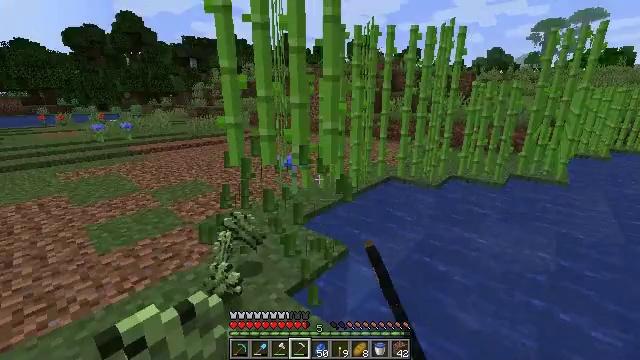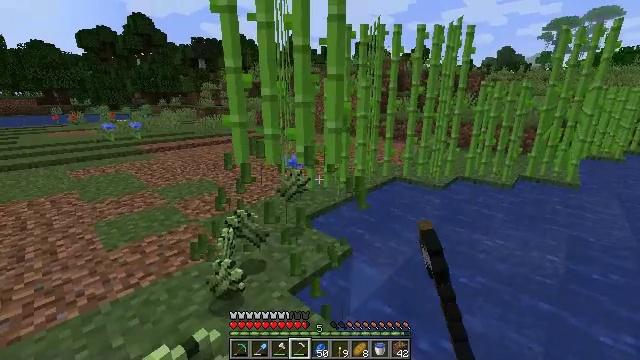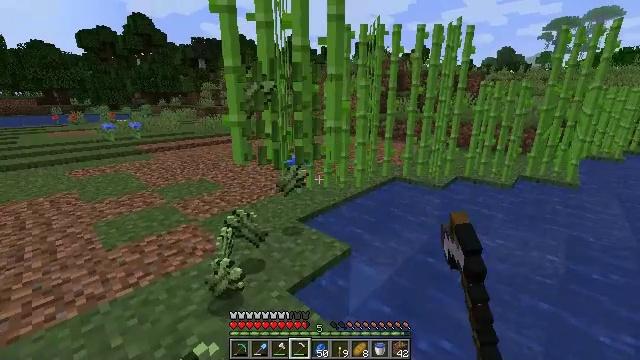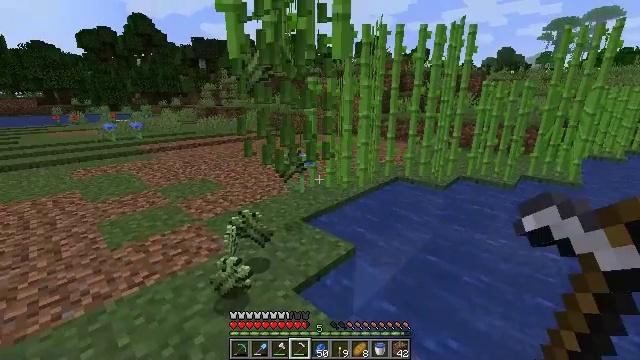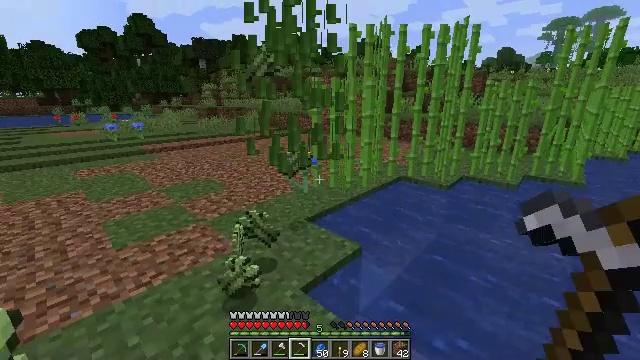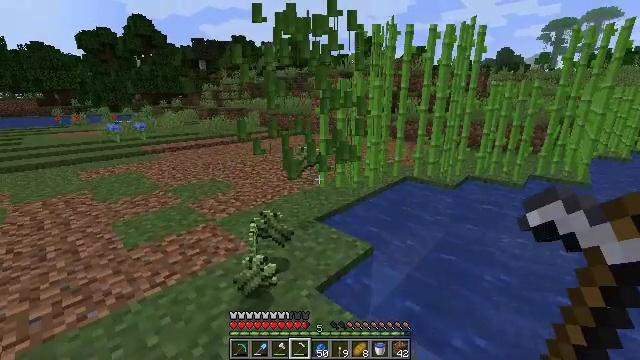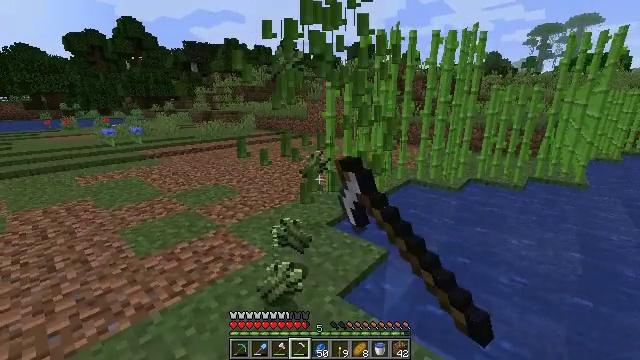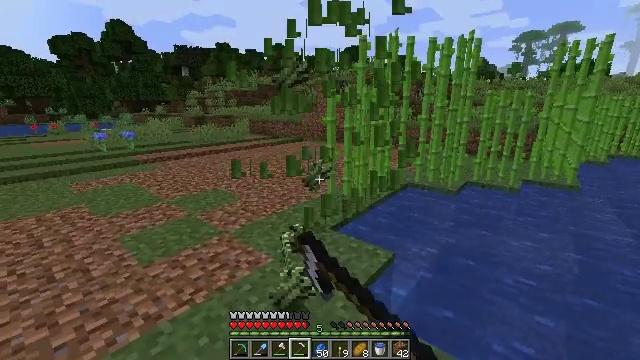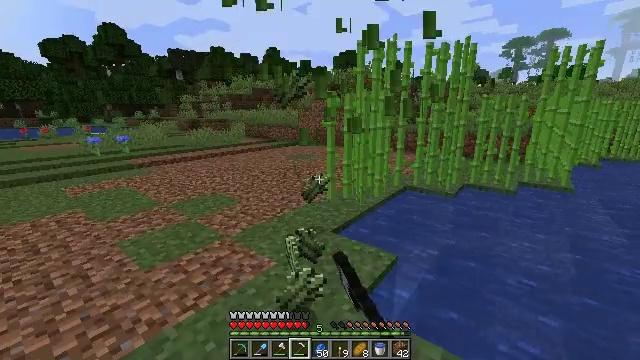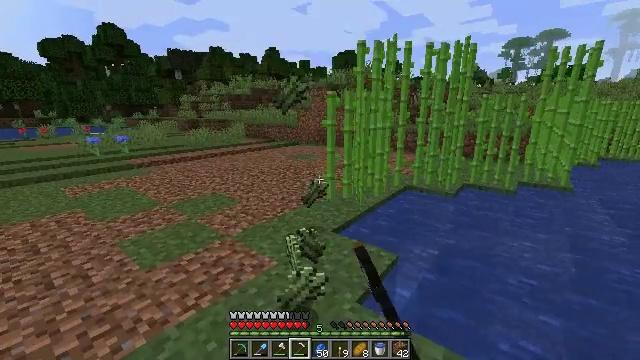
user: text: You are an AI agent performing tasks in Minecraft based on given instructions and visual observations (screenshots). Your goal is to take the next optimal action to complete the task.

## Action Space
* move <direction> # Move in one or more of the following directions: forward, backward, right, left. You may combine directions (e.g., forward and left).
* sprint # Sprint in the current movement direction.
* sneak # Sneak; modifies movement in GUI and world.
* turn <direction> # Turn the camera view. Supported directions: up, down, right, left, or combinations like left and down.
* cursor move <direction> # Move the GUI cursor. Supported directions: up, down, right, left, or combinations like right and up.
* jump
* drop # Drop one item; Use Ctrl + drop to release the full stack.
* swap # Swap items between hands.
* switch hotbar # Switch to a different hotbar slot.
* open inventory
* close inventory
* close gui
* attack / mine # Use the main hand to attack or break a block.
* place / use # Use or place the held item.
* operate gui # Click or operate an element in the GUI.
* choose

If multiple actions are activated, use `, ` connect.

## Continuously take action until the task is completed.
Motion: motion action
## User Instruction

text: Pick up the cornflower in the field.
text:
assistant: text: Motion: turn left, attack / mine
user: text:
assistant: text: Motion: attack / mine
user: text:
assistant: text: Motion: move left, attack / mine
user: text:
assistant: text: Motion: move left, attack / mine
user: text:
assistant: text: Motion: move left, attack / mine
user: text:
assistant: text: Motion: move left, turn right, attack / mine
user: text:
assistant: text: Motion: turn right, attack / mine
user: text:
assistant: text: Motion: turn right, attack / mine
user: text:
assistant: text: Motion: attack / mine
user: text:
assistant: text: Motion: attack / mine